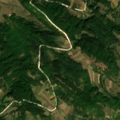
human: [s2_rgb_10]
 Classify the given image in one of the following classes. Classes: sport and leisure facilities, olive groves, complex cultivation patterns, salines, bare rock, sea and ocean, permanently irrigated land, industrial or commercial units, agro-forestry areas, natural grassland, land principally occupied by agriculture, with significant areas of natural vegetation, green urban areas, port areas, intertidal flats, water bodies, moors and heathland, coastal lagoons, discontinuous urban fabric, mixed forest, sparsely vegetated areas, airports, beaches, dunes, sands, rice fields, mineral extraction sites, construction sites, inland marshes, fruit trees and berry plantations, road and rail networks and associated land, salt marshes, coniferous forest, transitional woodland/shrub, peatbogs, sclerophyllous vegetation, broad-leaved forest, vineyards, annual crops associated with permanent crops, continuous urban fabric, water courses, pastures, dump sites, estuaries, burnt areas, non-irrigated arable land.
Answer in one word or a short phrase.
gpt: complex cultivation patterns, land principally occupied by agriculture, with significant areas of natural vegetation, broad-leaved forest, coniferous forest, transitional woodland/shrub